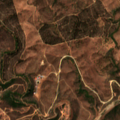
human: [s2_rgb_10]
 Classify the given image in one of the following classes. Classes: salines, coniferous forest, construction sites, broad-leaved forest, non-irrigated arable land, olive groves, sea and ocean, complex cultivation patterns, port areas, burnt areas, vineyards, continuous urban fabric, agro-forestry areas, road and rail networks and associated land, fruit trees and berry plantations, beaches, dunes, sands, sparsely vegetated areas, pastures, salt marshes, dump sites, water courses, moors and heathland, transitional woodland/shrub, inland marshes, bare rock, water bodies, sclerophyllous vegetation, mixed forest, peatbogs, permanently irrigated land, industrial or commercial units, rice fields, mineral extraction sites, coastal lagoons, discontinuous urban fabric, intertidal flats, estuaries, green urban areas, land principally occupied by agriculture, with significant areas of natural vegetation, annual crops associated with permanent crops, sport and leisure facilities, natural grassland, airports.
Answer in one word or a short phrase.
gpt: agro-forestry areas, broad-leaved forest, transitional woodland/shrub